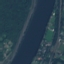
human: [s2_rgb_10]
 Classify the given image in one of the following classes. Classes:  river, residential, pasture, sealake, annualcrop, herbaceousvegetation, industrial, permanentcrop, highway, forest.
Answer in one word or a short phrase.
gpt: River